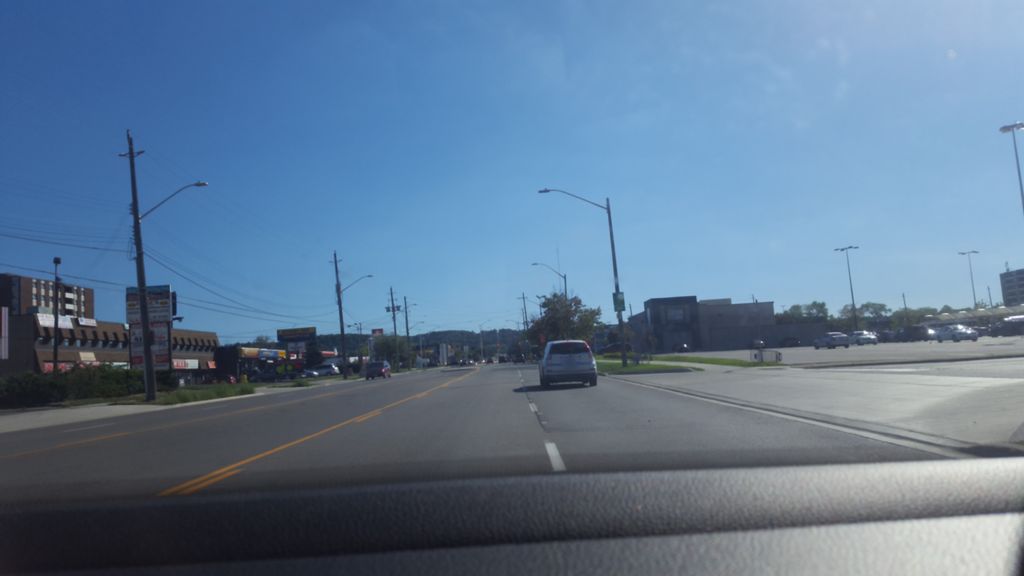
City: hamilton